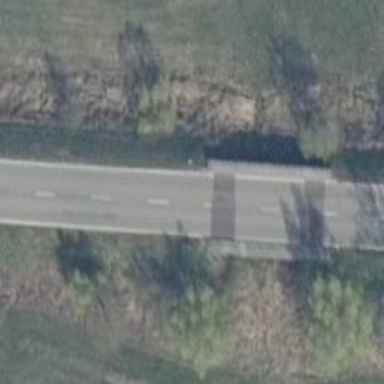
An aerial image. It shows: Asphalt road on secondary bridge.